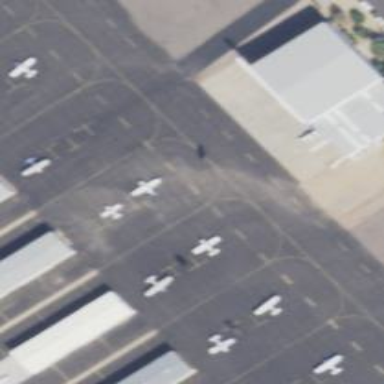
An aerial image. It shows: Image of taxiway at airport.